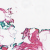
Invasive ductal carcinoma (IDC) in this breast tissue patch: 0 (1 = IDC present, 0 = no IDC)